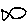
Label: fish